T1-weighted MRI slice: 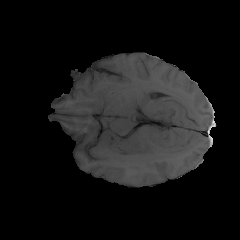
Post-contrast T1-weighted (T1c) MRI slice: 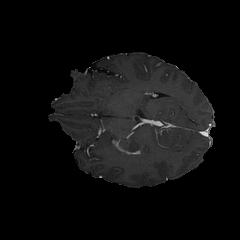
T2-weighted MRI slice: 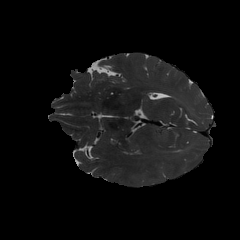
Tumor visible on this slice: no